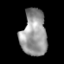
Tissue: lung
Cell type: Epithelial cells
Senescence score: 0.2435
Nuclear area (px): 1149
Mean DAPI intensity: 151.085